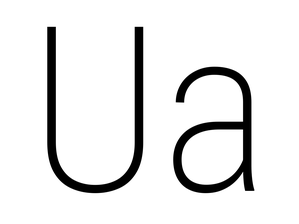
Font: Roboto_Condensed_ExtraLight